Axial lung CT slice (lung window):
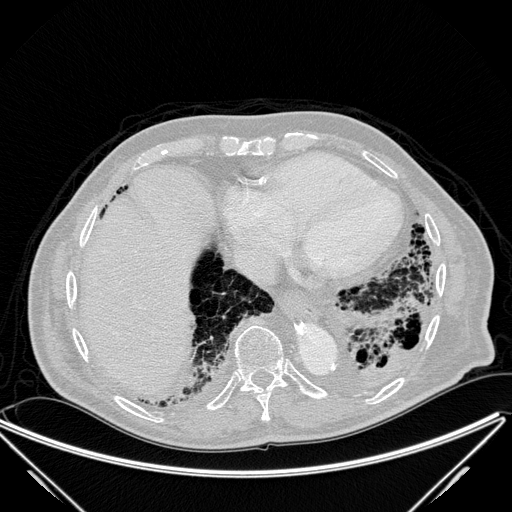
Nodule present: no